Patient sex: M
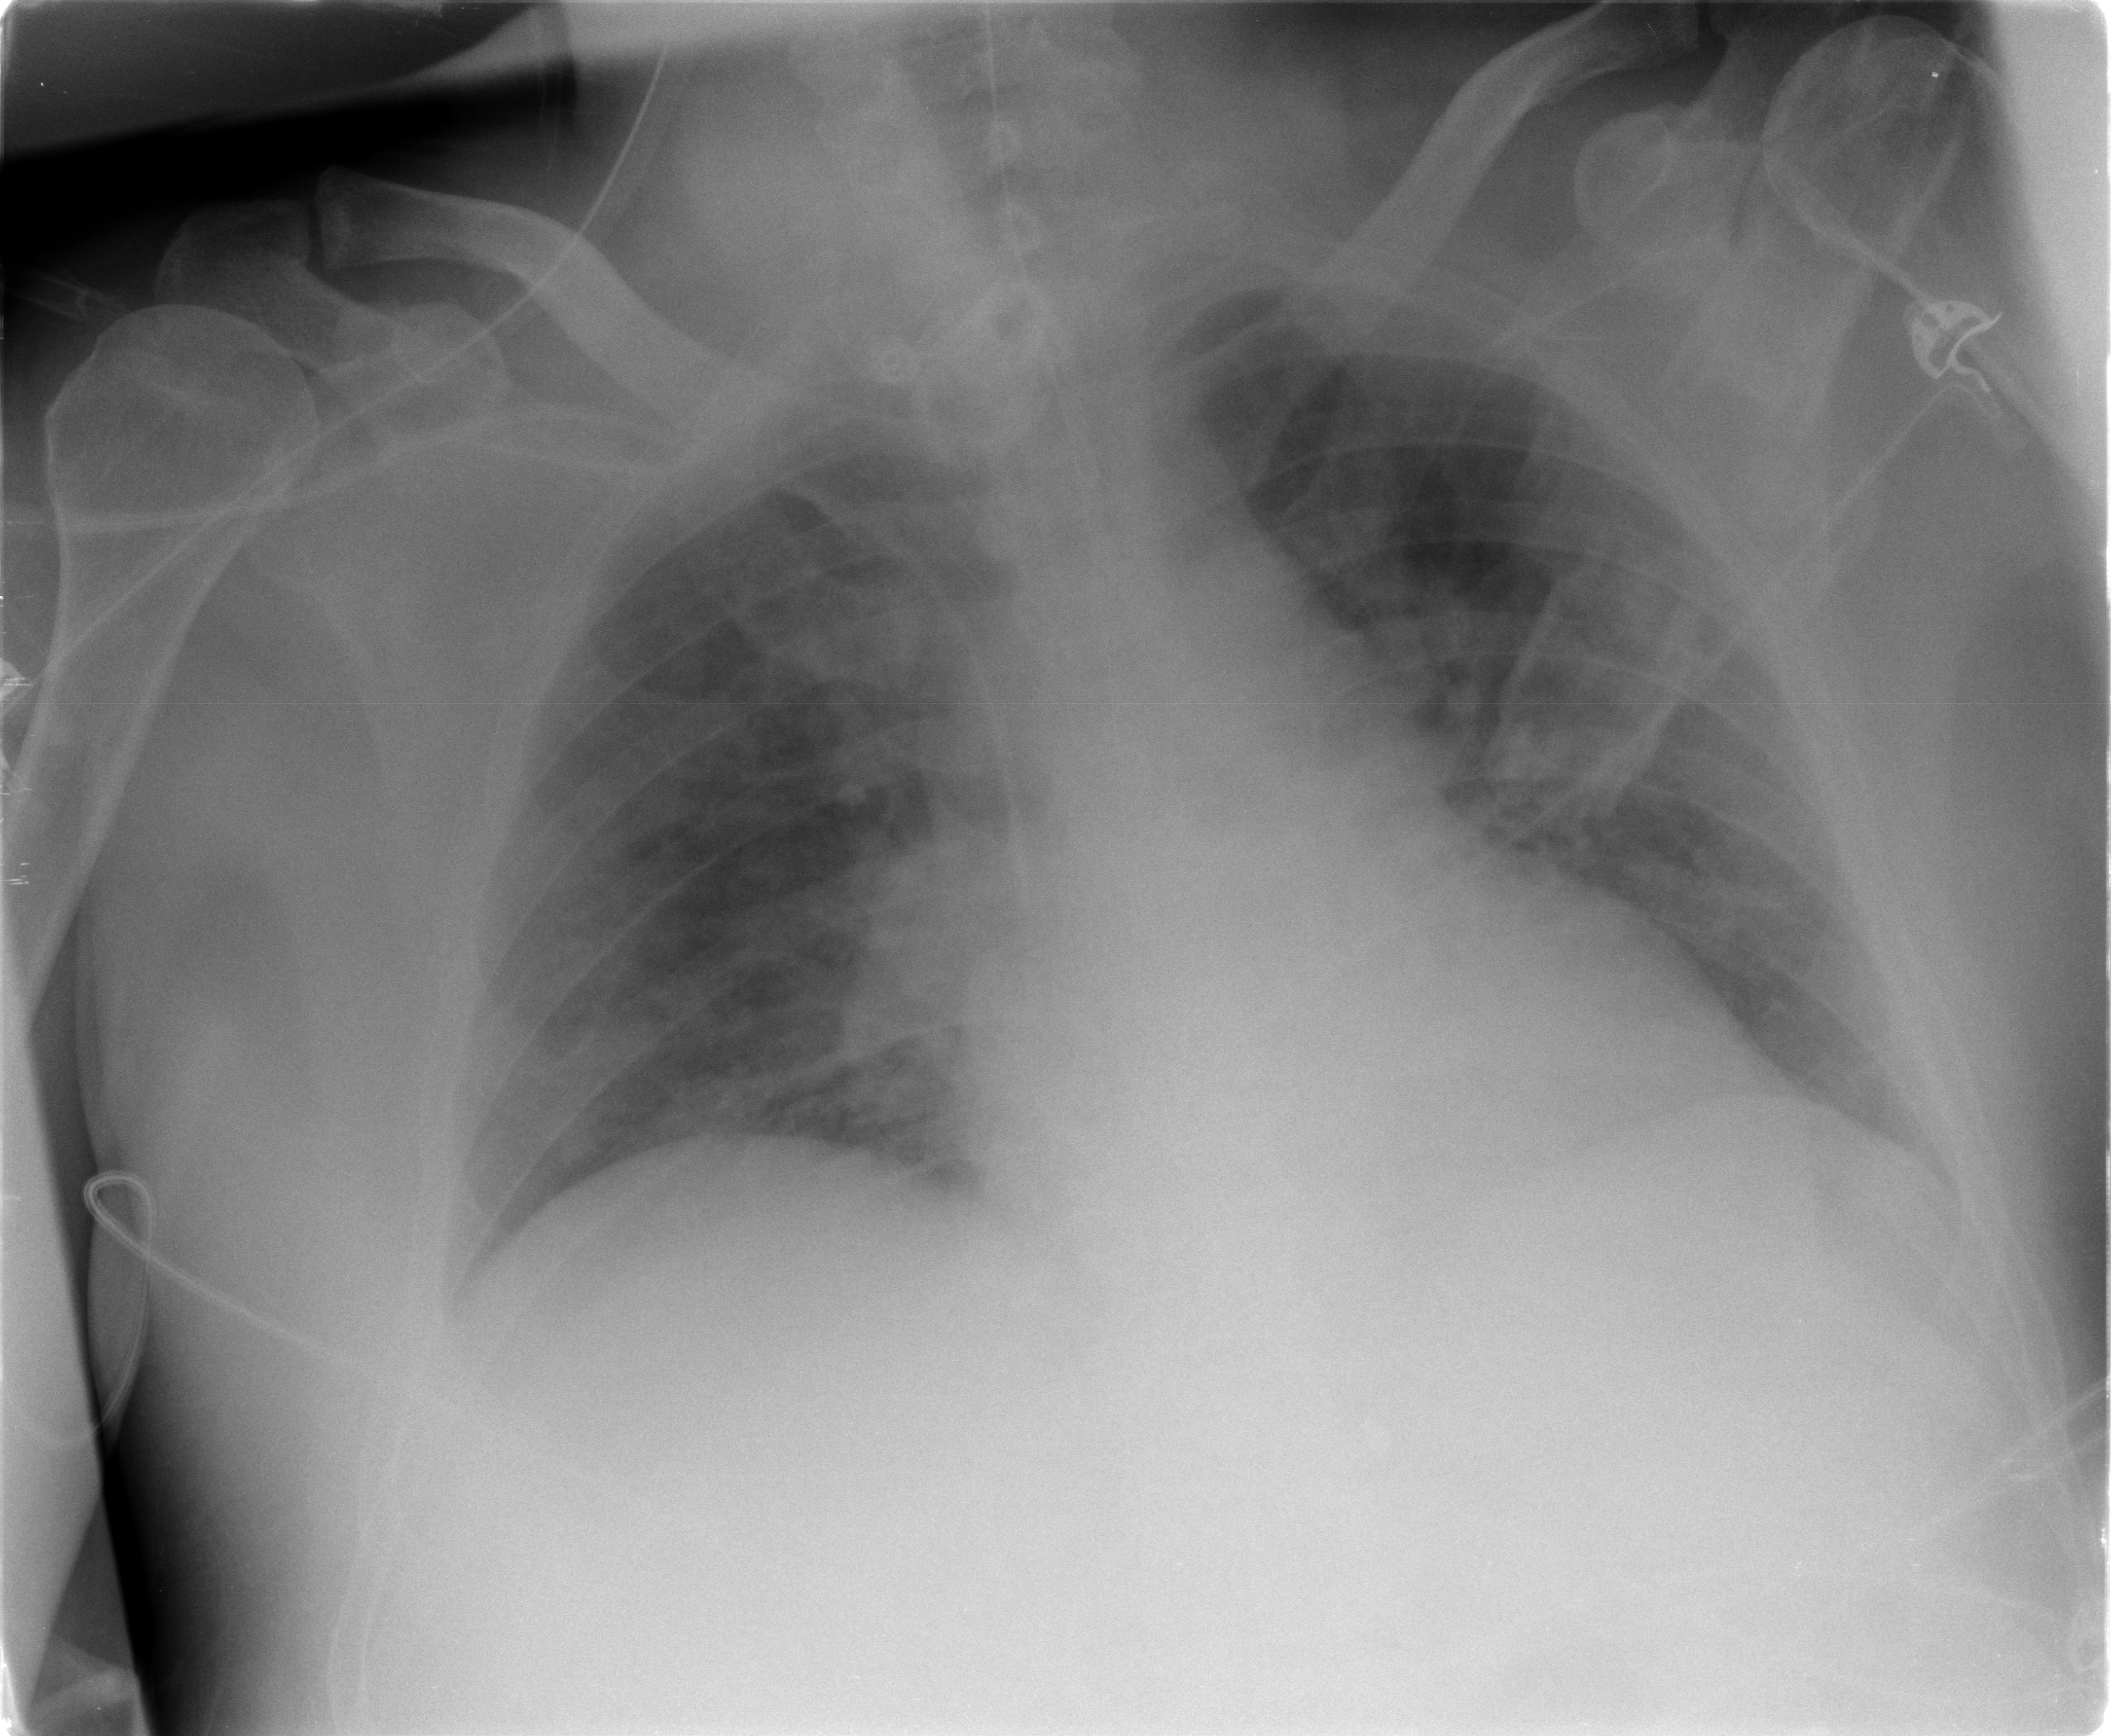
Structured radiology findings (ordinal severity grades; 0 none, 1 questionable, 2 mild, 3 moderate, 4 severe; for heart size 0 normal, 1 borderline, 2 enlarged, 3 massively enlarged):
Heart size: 1
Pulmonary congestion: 0
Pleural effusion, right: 0
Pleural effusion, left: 0
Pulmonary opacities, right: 2
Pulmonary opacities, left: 0
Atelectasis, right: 0
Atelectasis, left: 2